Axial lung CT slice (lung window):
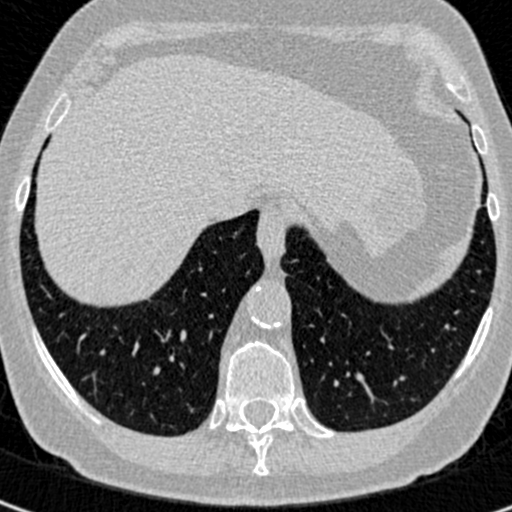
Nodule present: no